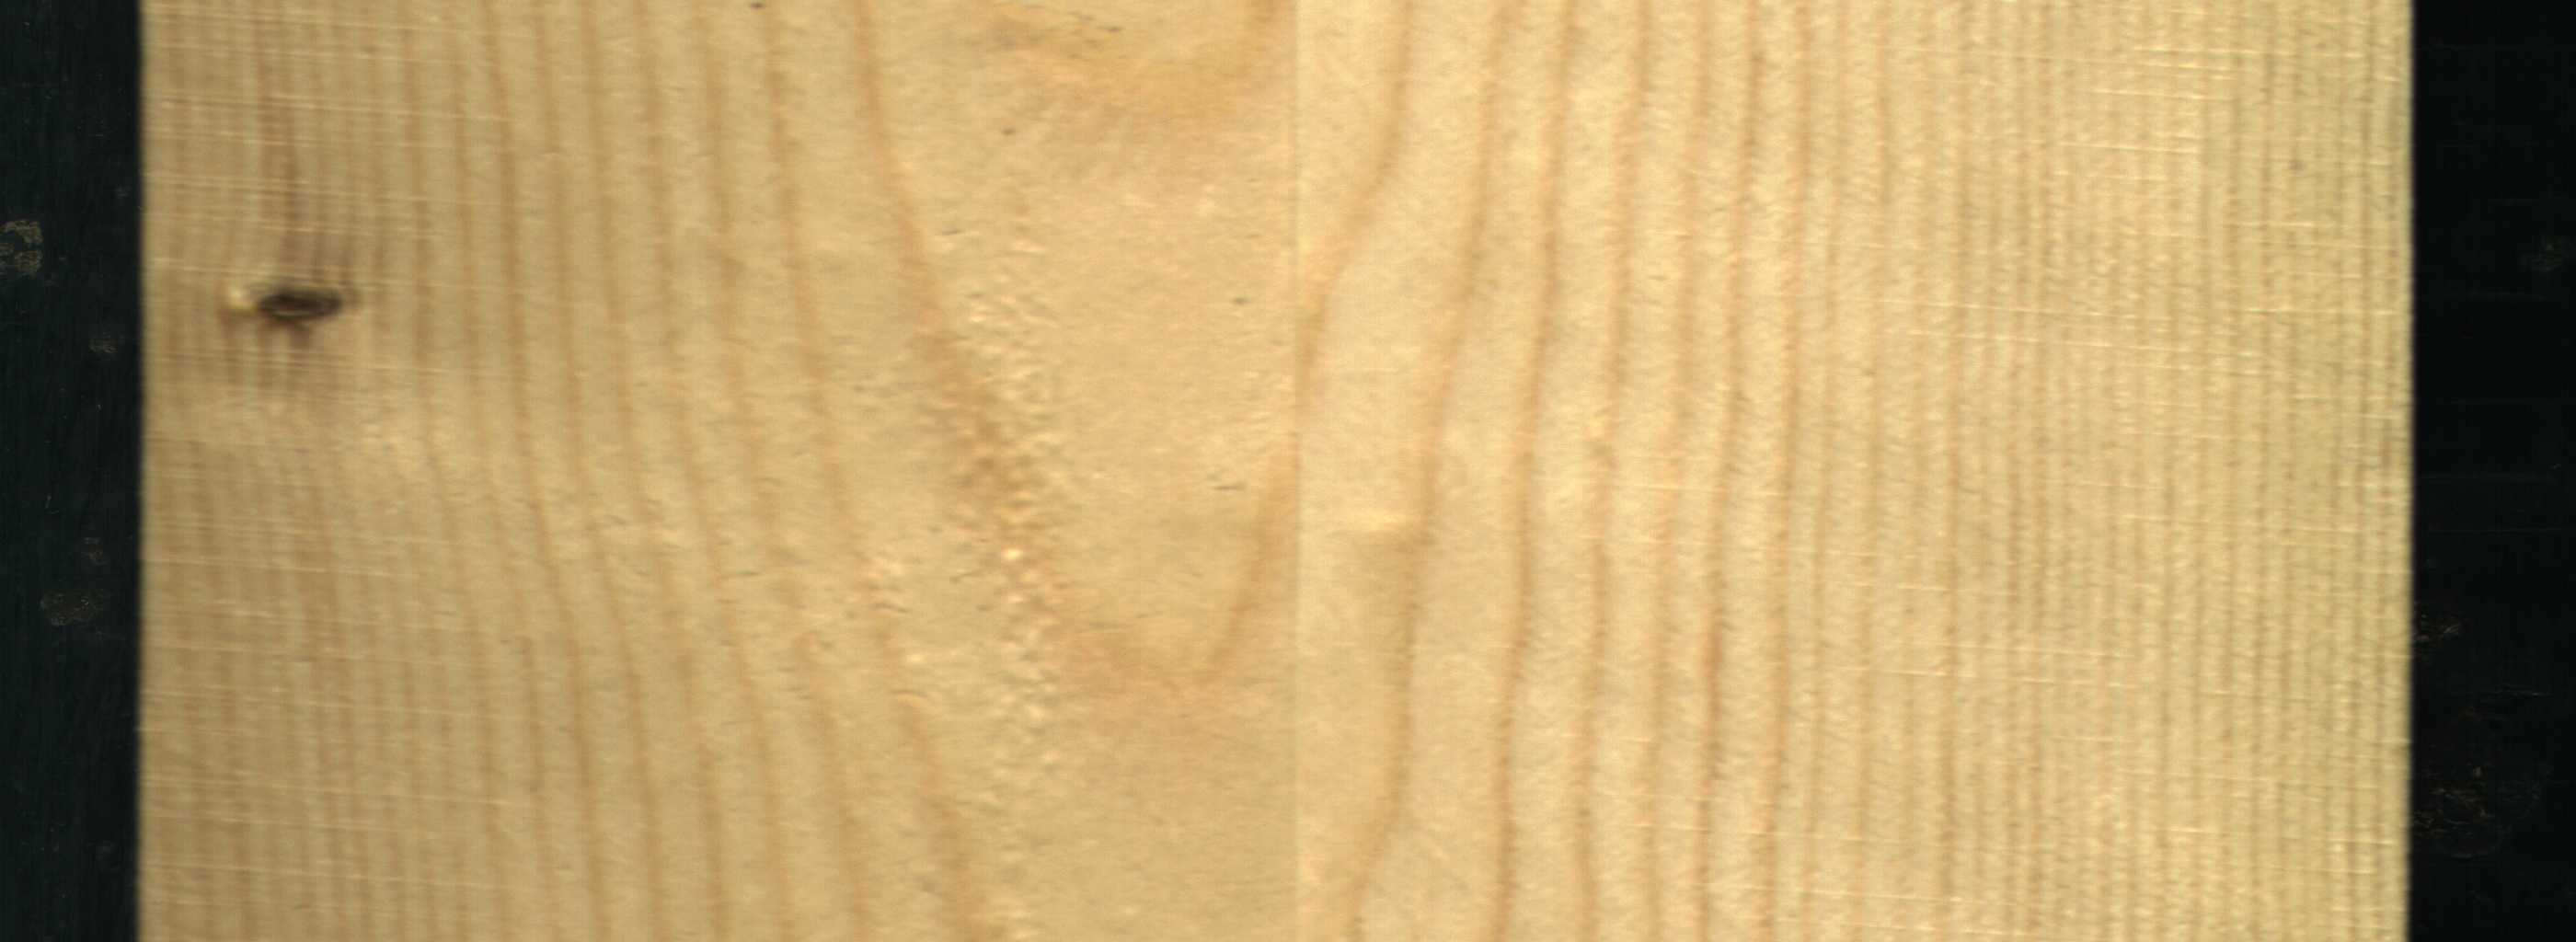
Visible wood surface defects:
Dead_Knot